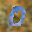
Label: 0